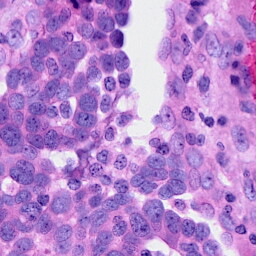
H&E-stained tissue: Ovarian